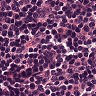
Metastatic tissue present: no